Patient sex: M
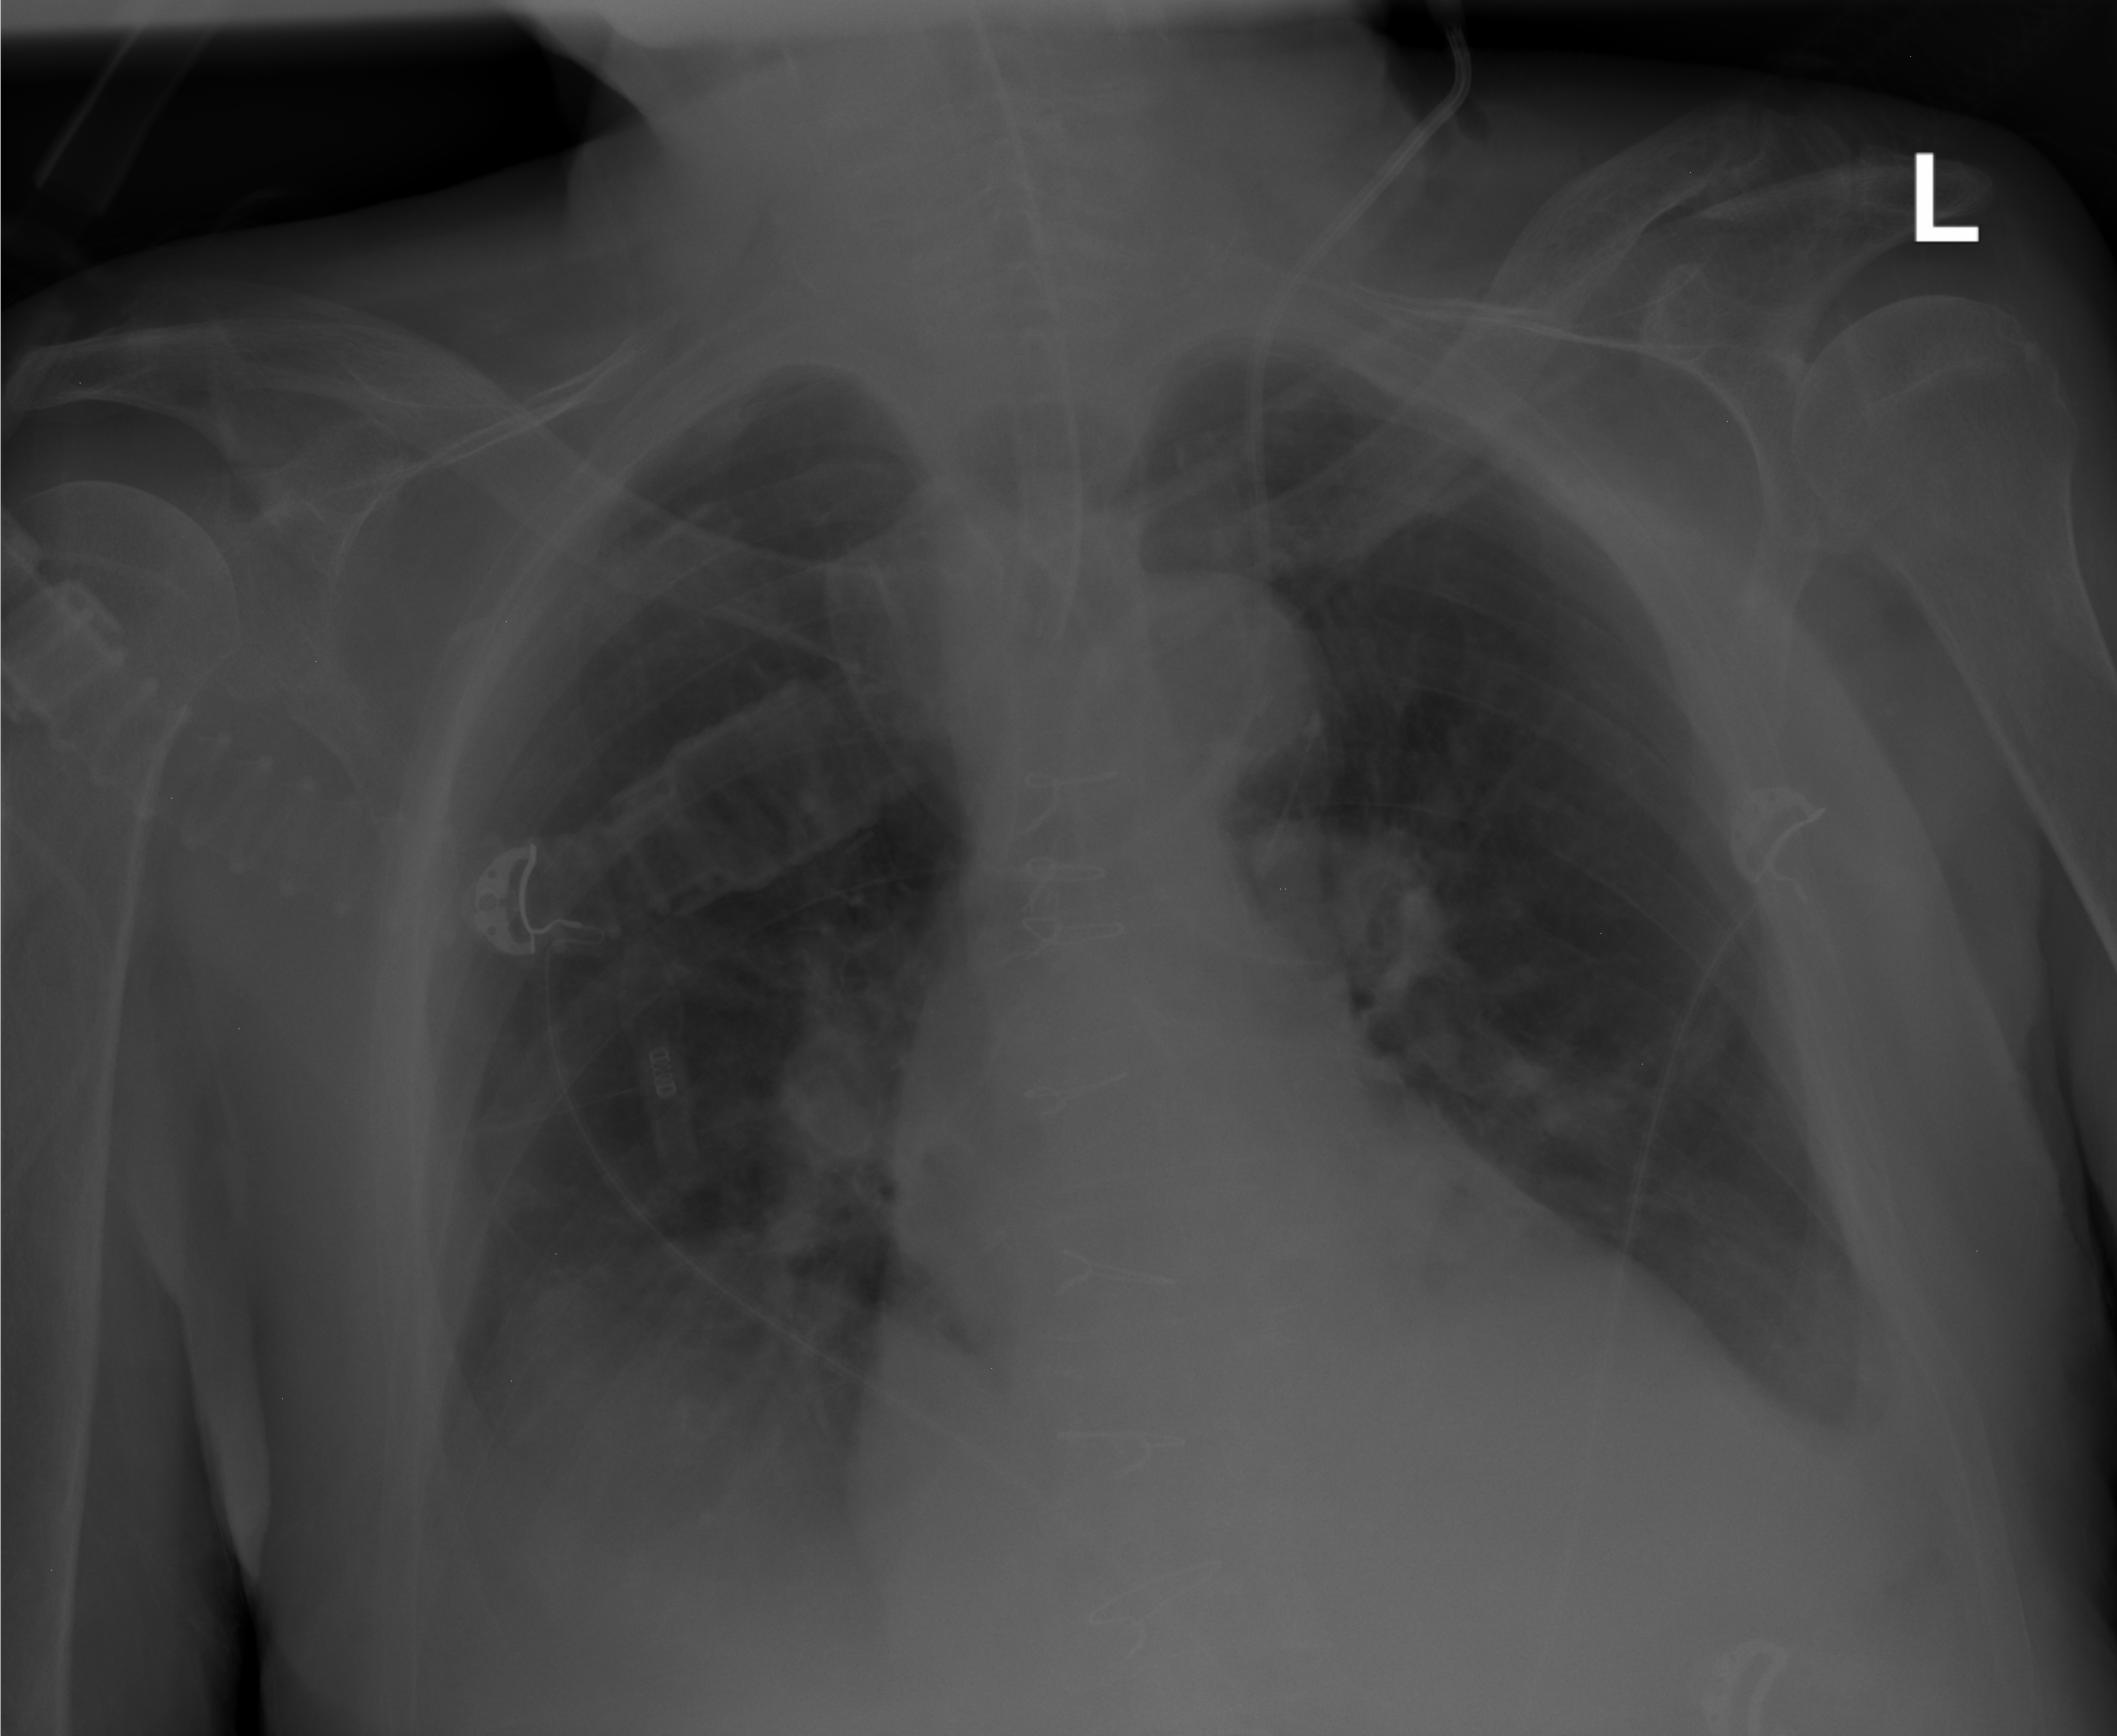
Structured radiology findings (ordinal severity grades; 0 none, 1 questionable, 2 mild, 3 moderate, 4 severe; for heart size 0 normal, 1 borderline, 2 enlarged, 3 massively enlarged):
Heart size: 0
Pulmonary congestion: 0
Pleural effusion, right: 2
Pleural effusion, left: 2
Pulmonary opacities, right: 0
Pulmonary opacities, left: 0
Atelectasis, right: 2
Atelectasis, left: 0